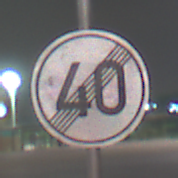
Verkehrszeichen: EndeGeschwindigkeit40
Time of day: Night
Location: Outdoor (Urban)
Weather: PartlyCloudy
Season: NotSpecified
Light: Artificial